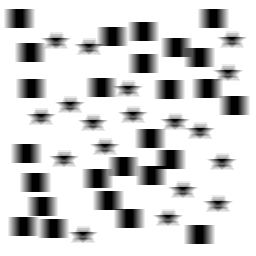
Squares: 26
Triangles: 0
Stars: 18
Total shapes: 44